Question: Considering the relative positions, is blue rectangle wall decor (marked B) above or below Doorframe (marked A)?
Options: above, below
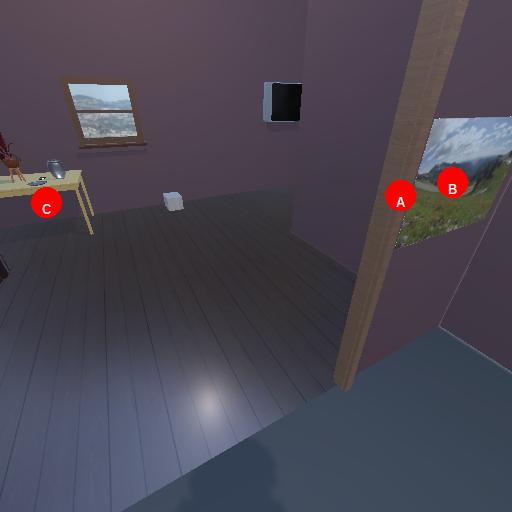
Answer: above